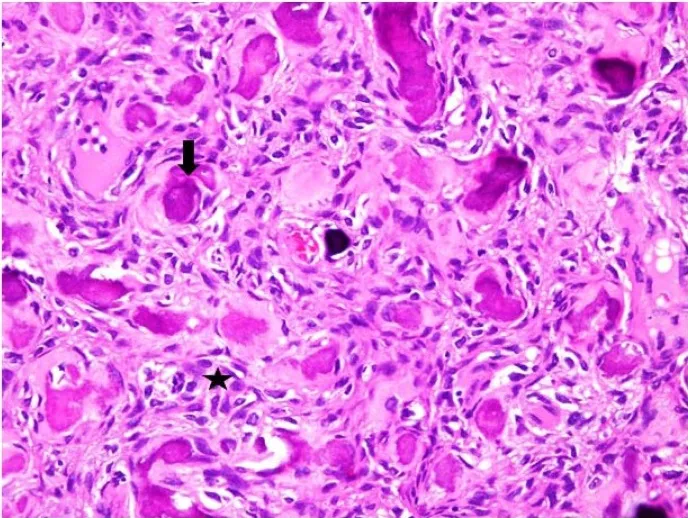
Numerous spindle-shaped cells arranged in fascicular storiform pattern (asterix) with irregular strands of trabeculae with plump osteoblast, spheroidal ossicles with basophilic center and eosinophilic periphery resembling psammoma-like bodies (arrow). H & E X 40X.
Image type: pathology (h&e)